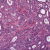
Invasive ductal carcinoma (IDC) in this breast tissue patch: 0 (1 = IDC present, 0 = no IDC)